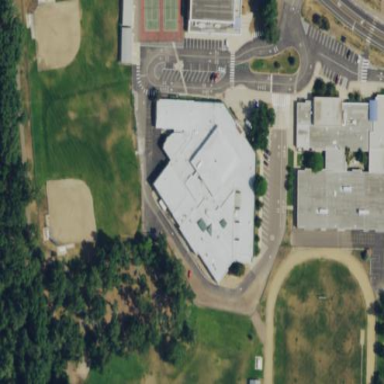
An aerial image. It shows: School building.